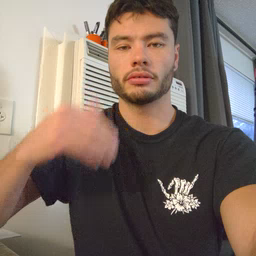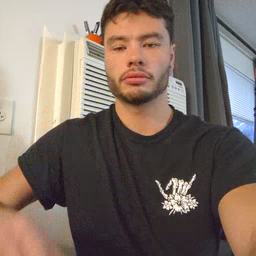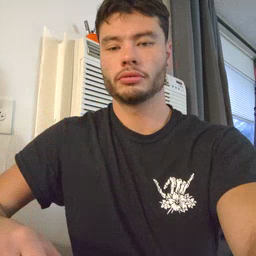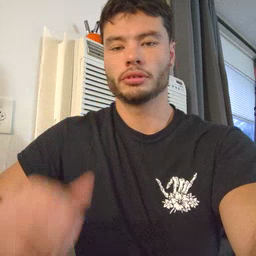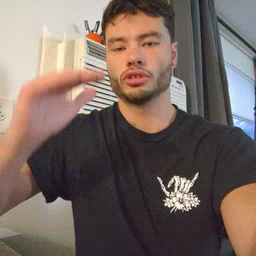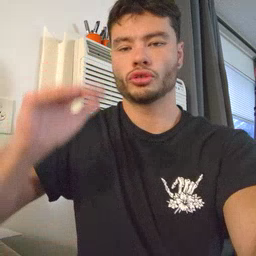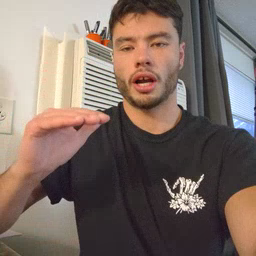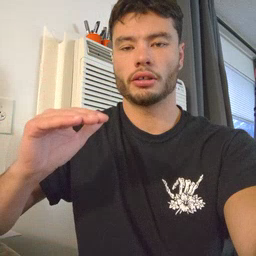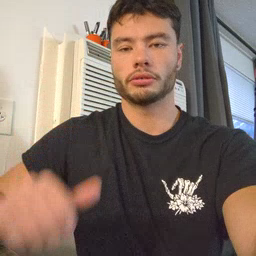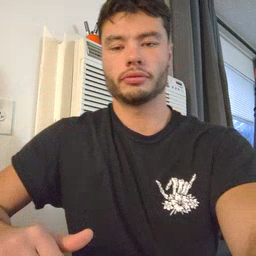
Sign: child